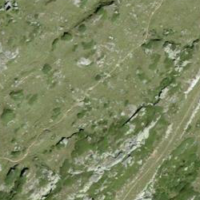
EUNIS habitat code: 26
Species observed at this site:
Hesperia comma
Issoria lathonia